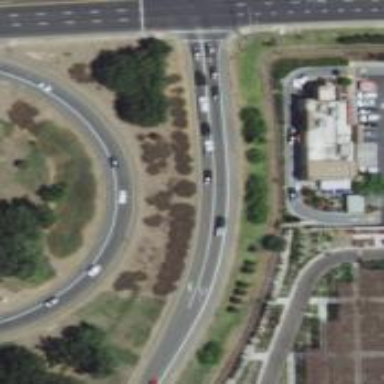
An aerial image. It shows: Motorway link.